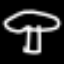
Label: mushroom